Field crop: tomato
Growth stage: 1
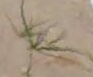
Species: cyperus